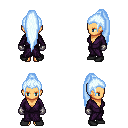
a pixel art fantasy rpg character, female body template, human, tanned skin, purple robe, magenta pants, white cyan extra-long topknot hairstyle, metal gloves, black shoes, four views (front, back, left, right), 2x2 character sprite sheet, small pixel art, hard edges, no anti-aliasing